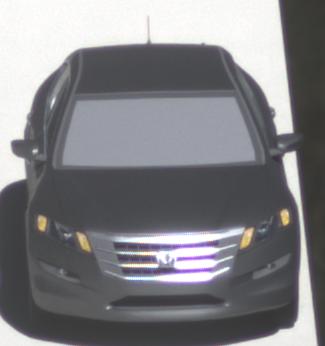
Make: Honda
Model: Crosstour
Detailed model: -
Model produced from: 2009
Model produced until: 2012
Doors: 4
Color: gray
Road condition: dry road
Daytime: midday
Contrast: high contrast